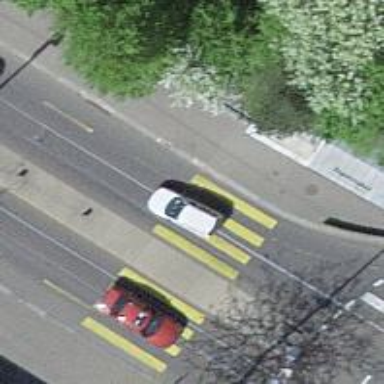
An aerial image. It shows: Uncontrolled crossing where road and tram railway intersect.